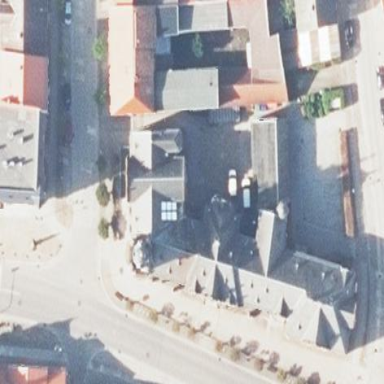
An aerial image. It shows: Historic civic building serving as town hall.